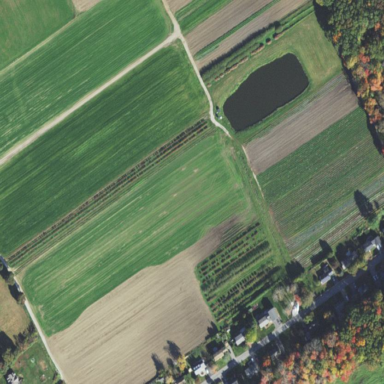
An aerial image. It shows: Agricultural scene.